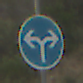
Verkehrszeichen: VorgeschriebeneFahrtrichtungRechtsOderLinks
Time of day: Midday
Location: Outdoor (Nature)
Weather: Overcast
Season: NotSpecified
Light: Natural